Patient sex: M
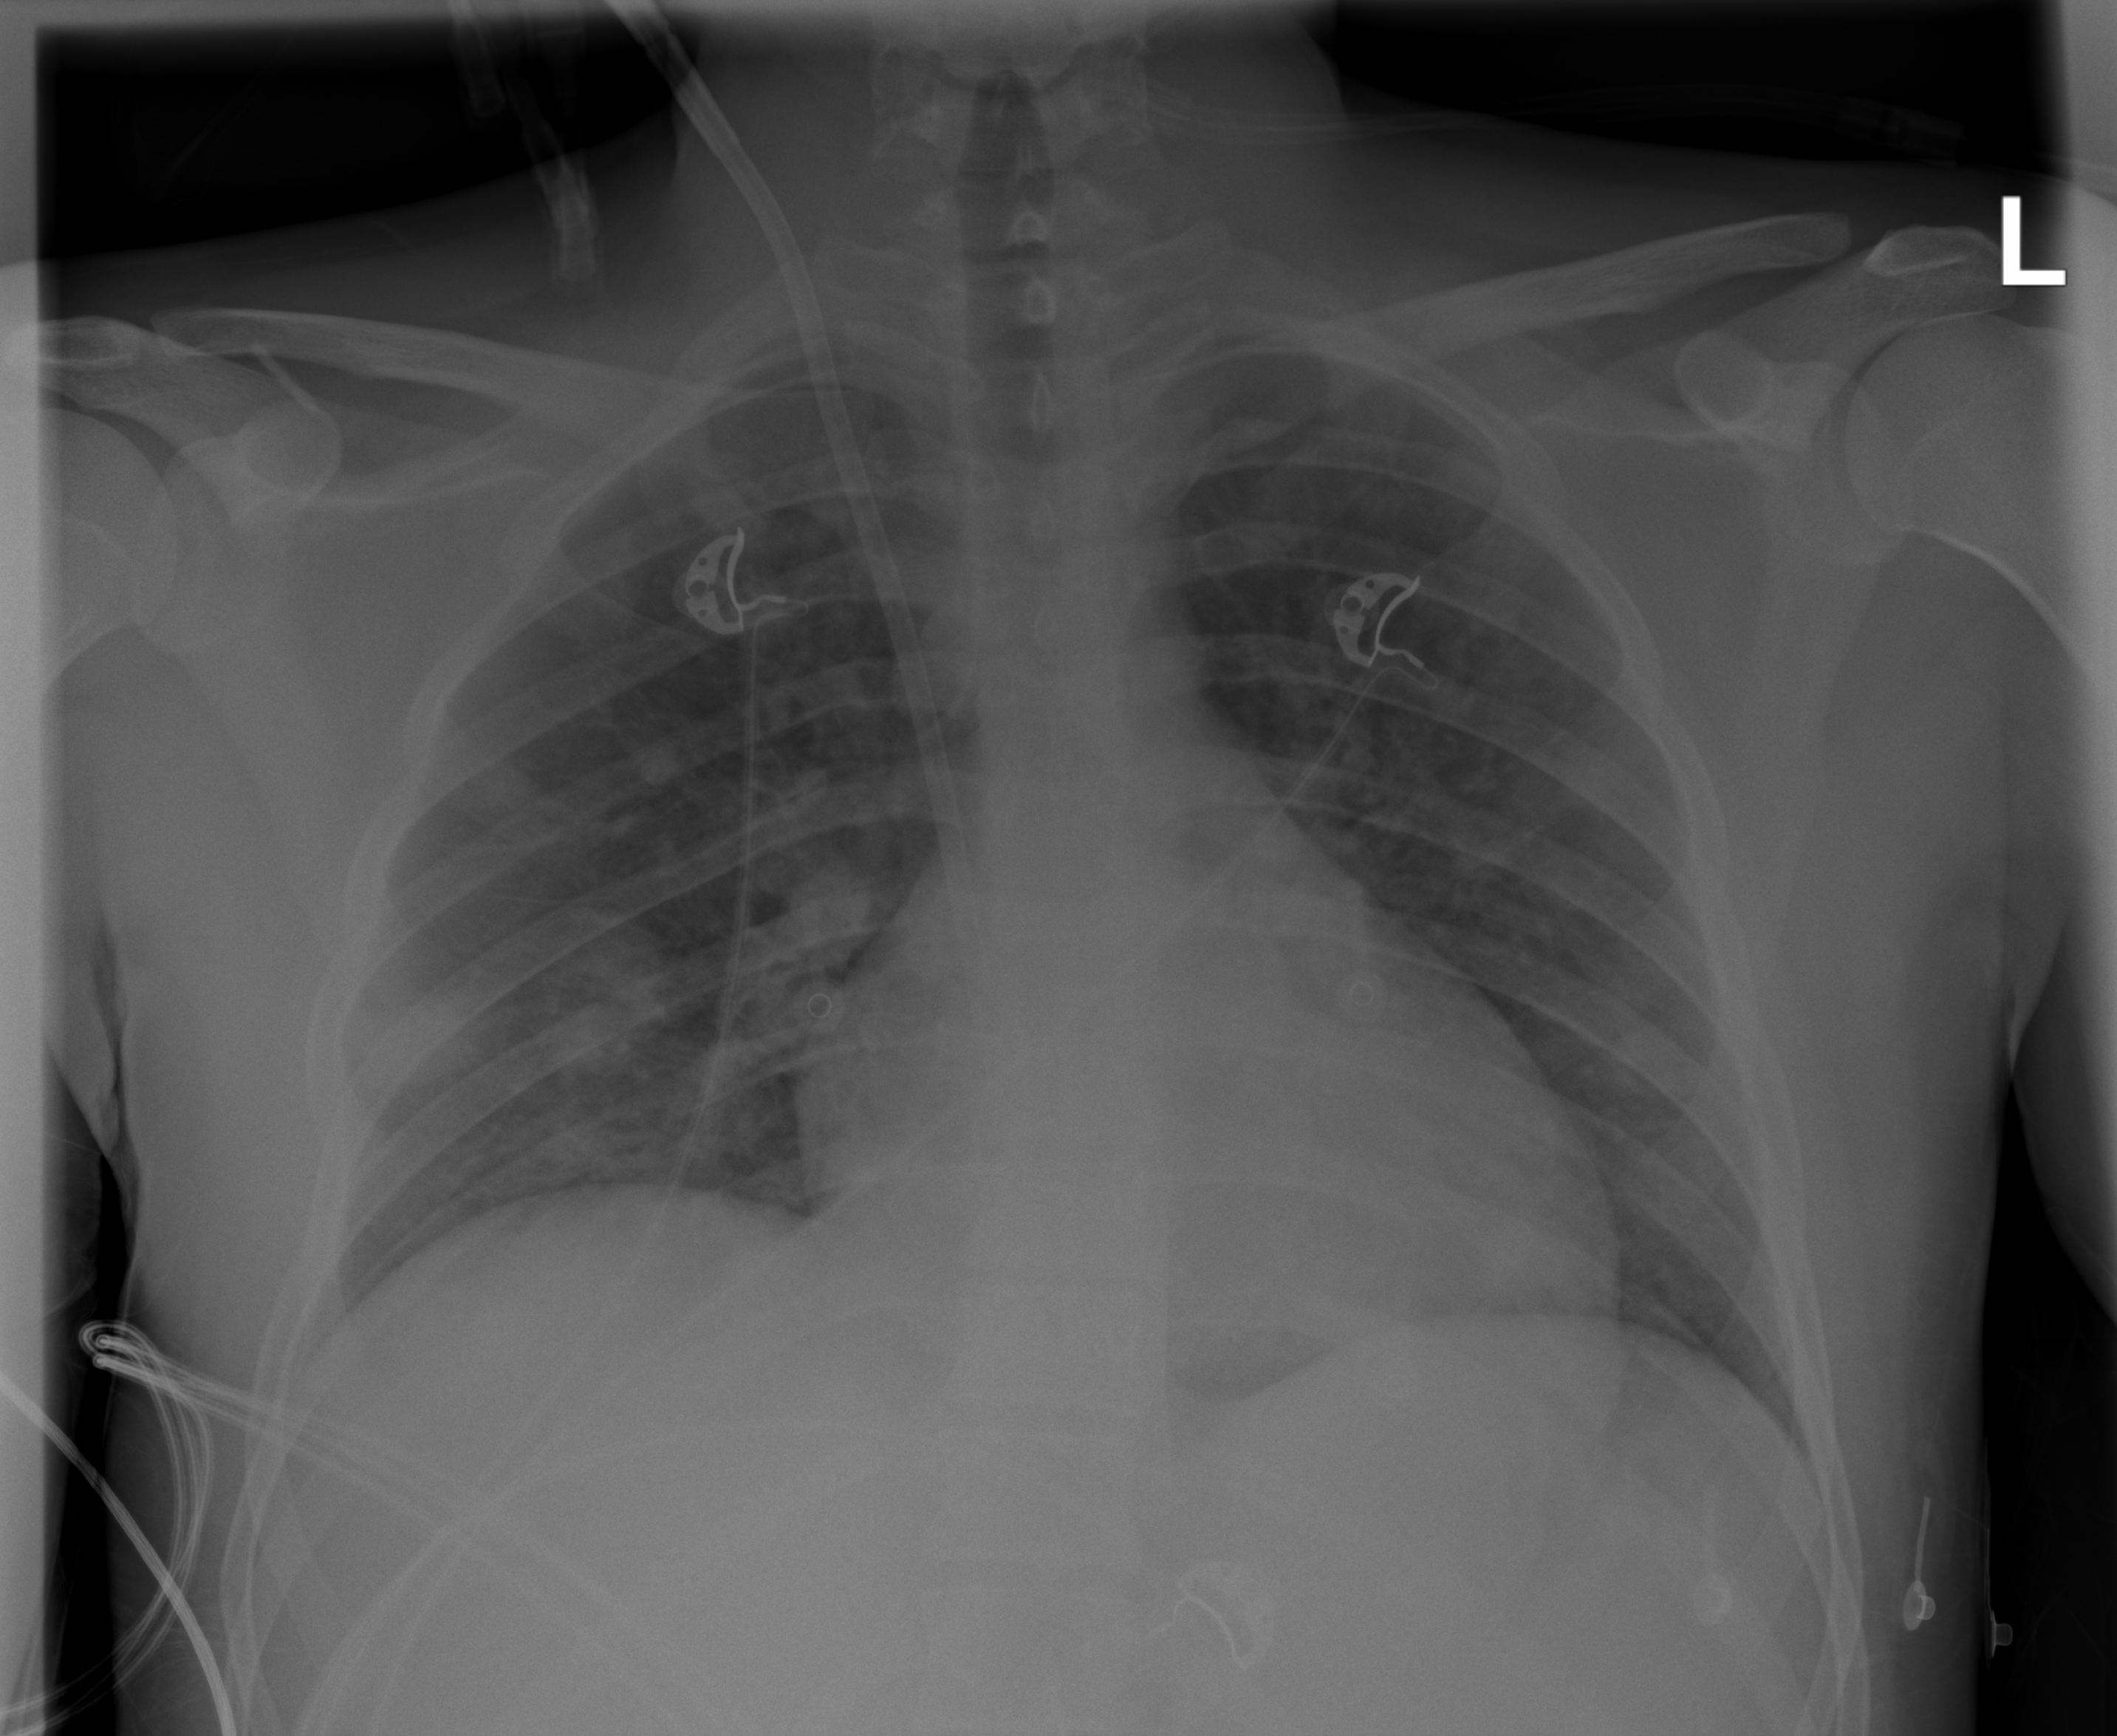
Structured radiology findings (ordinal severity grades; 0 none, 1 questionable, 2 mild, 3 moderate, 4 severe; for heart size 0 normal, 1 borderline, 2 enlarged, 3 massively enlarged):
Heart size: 2
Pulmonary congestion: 0
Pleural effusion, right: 0
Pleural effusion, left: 0
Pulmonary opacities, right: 2
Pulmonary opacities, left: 2
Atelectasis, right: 0
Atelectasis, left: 0